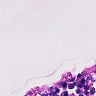
Metastatic tissue present: no